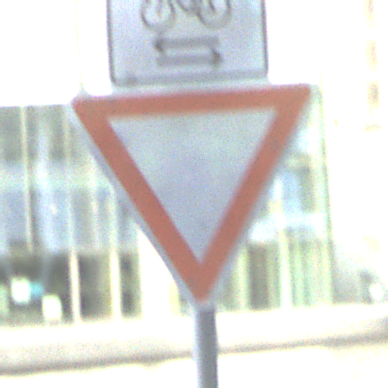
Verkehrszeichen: VorfahrtGewaehren
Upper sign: RichtungsangabeDurchPfeile9
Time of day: SunriseSunset
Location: Outdoor (Urban)
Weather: PartlyCloudy
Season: NotSpecified
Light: Natural